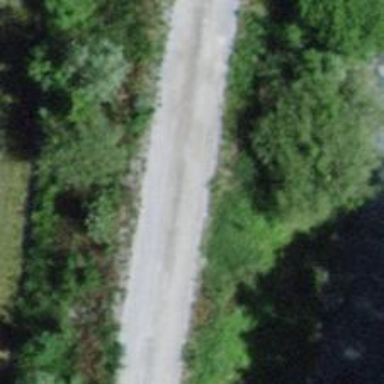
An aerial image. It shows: Track road with grade 2 tracktype and embankment.